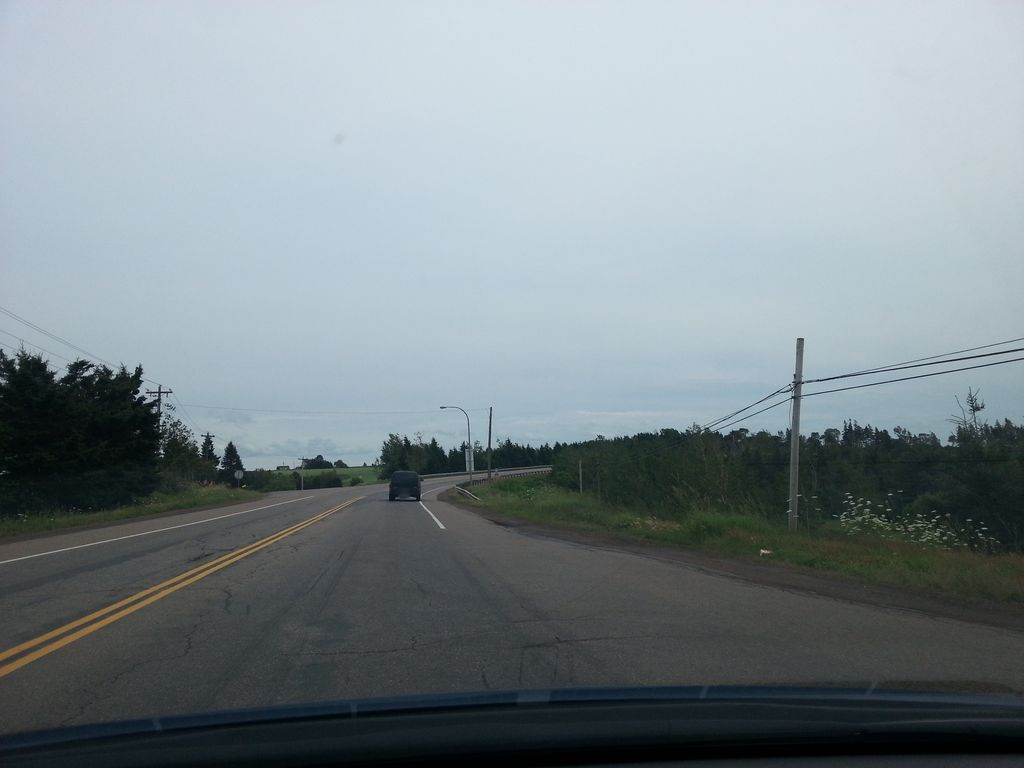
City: charlottetown